Interaction volume radius: 5 \u00c5
Interaction volume height: 15 \u00c5
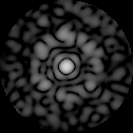
Disorder parameter: 0.7249